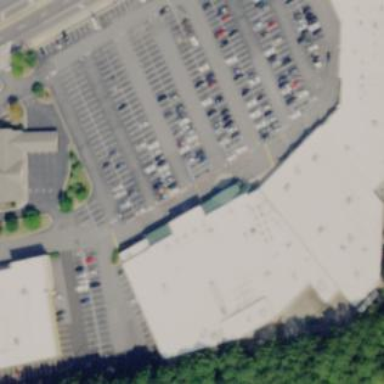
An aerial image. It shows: Mall building.